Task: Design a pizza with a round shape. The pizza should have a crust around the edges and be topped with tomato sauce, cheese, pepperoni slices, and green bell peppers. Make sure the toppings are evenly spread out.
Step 598:
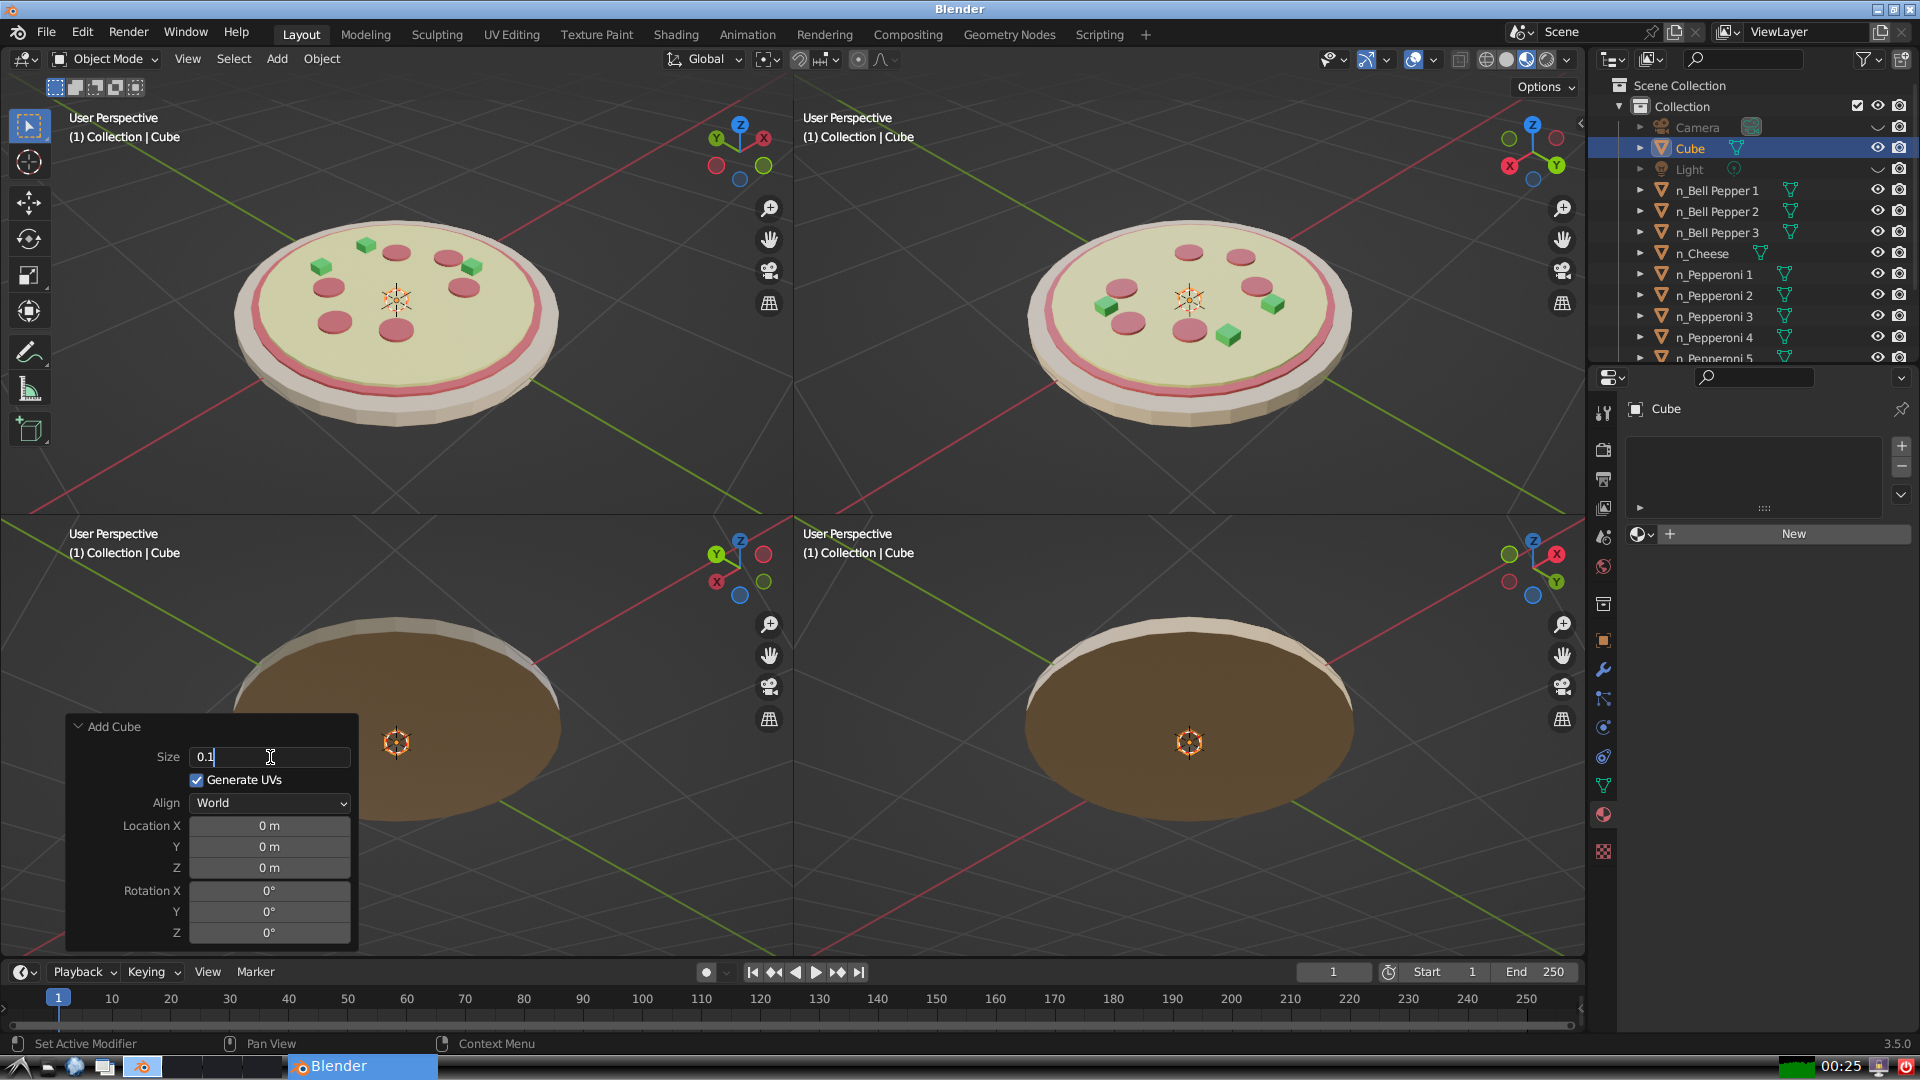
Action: {"key_press": ['Return']}